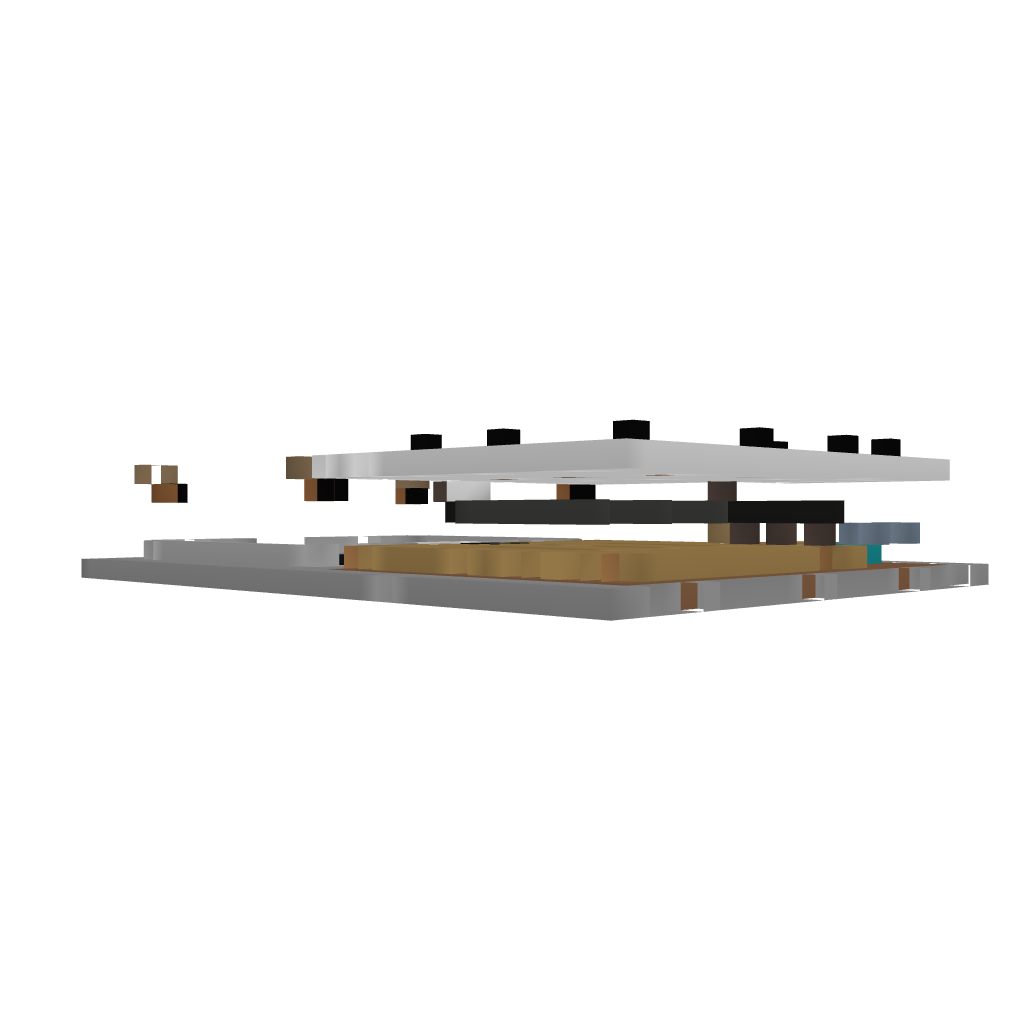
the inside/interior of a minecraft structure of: Minecraft Grocery Store